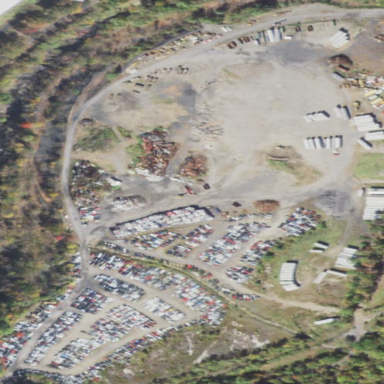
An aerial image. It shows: Industrial area designated as auto wrecker yard.